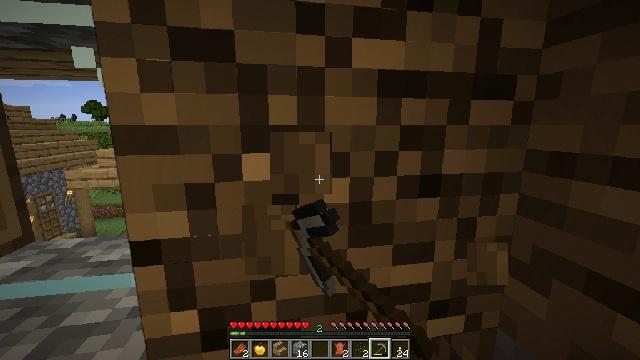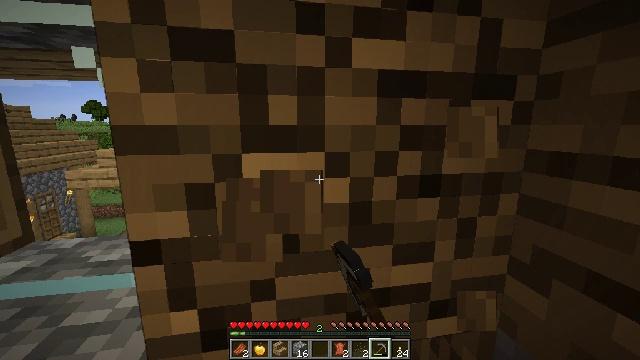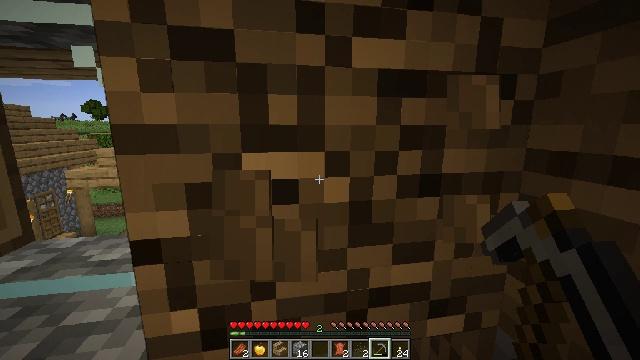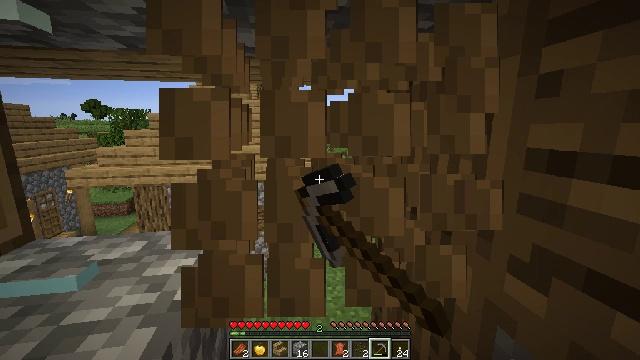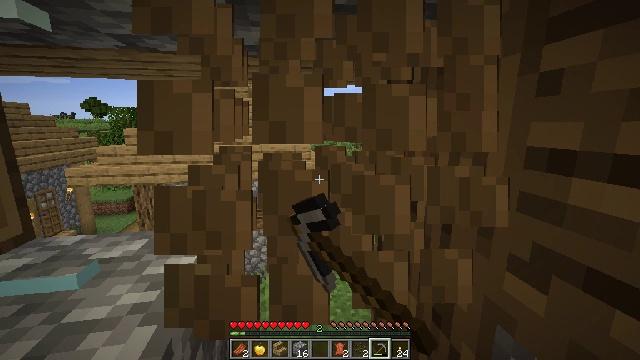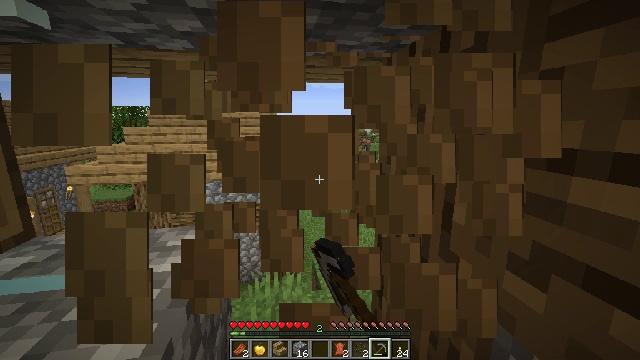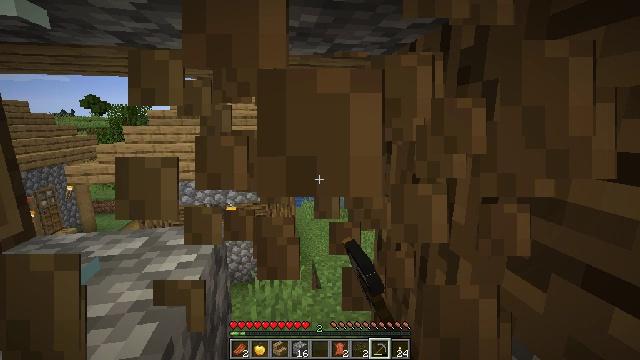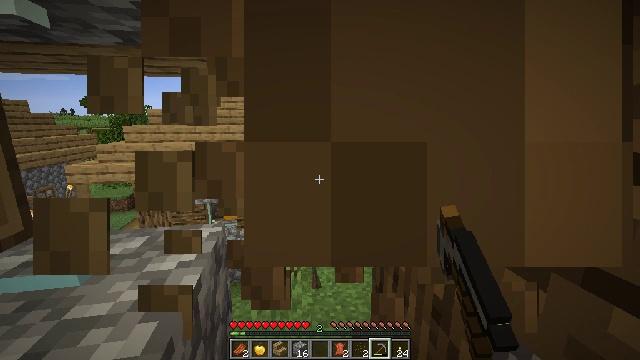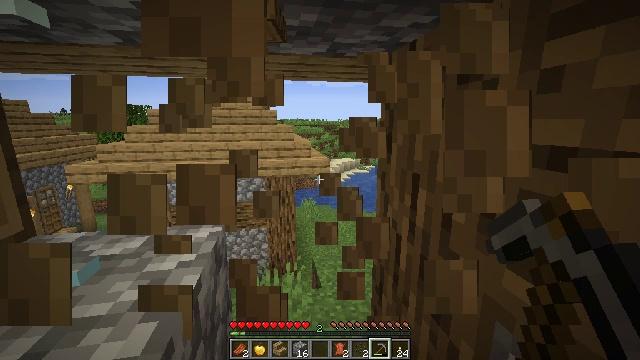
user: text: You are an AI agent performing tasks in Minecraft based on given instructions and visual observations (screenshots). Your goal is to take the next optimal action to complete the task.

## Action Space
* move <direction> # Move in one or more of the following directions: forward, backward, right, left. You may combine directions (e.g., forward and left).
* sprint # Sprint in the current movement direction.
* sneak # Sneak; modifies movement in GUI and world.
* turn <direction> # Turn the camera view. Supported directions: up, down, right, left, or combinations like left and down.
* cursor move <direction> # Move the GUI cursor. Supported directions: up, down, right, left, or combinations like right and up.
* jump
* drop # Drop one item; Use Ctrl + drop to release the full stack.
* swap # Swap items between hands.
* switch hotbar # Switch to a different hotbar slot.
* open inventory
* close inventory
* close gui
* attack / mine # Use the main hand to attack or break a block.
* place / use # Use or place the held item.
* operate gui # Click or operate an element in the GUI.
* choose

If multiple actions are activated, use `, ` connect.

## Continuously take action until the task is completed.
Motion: motion action
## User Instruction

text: Gather oak logs from trees.
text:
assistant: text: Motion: attack / mine
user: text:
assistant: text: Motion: attack / mine
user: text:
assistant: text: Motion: attack / mine
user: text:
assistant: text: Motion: attack / mine
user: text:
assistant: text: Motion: attack / mine
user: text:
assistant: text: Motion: attack / mine
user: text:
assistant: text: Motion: attack / mine
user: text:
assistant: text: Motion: attack / mine
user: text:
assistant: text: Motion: attack / mine